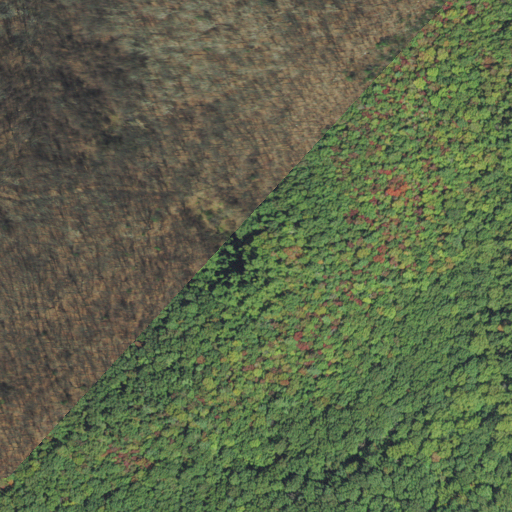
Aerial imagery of gap in North Carolina named Tate Gap containing deciduous forest, mixed forest, and evergreen forest